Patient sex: F
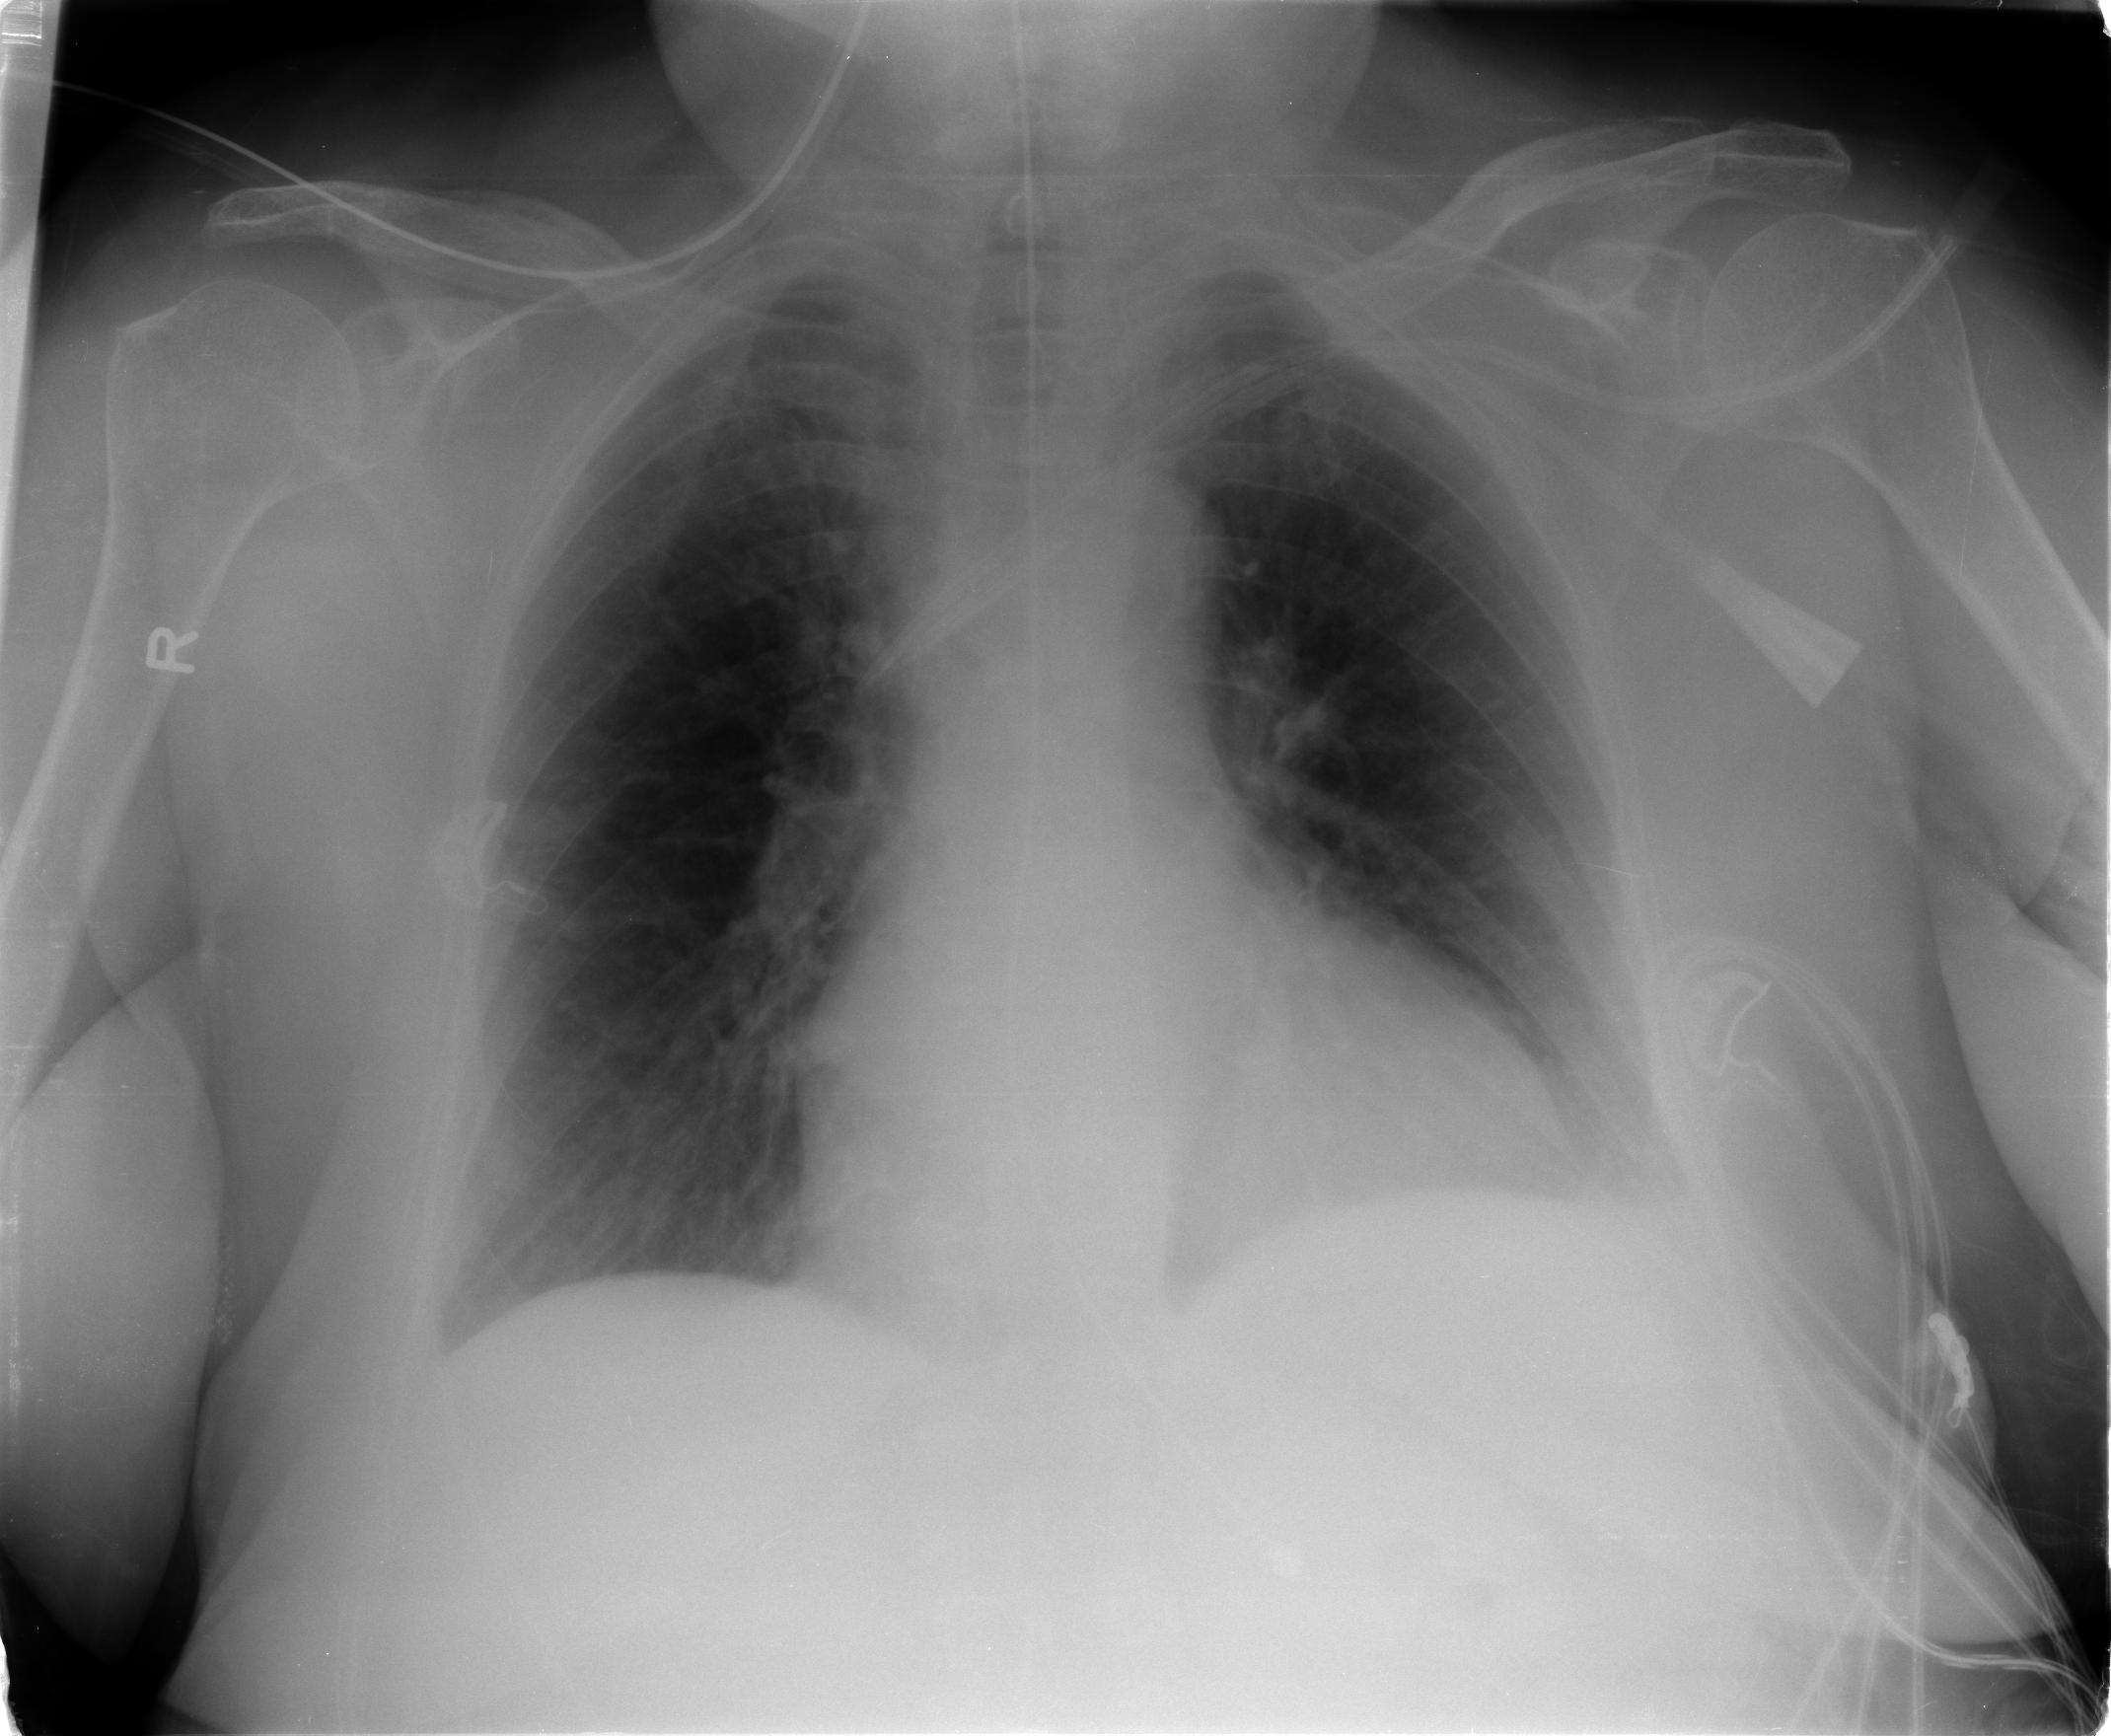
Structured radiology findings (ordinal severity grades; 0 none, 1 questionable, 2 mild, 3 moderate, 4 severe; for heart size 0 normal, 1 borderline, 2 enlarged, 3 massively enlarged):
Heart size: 2
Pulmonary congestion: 1
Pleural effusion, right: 0
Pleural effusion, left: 0
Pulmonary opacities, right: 0
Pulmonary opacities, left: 0
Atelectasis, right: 0
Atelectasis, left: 2